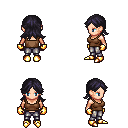
a pixel art fantasy rpg character, female body template, human, light skin, brown pirate shirt, metal pants, raven loose hair, gold gloves, gold boots, four views (front, back, left, right), 2x2 character sprite sheet, small pixel art, hard edges, no anti-aliasing